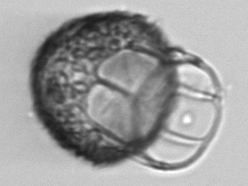
Label: Dictyocysta